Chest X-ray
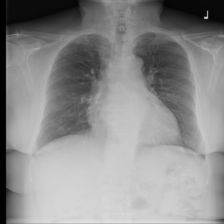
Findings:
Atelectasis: negative
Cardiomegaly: positive
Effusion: positive
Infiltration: negative
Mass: negative
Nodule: negative
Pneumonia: positive
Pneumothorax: negative
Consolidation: negative
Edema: negative
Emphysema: negative
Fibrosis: negative
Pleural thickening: negative
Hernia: negative